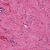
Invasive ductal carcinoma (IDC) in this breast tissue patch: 0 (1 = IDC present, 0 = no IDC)